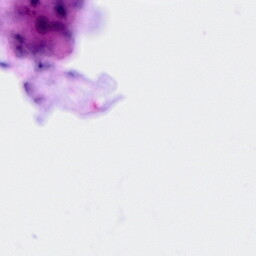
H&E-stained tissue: Ovarian